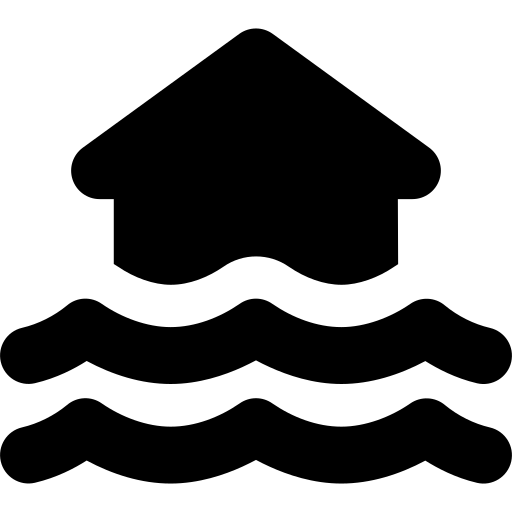
Tags: icon, FontAwesome, fa-icon, solid, house, flood, water